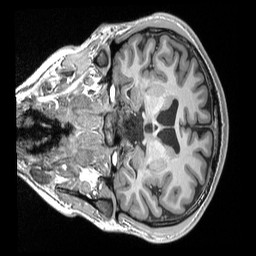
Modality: T1w
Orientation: coronal
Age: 20
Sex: male
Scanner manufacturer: siemens
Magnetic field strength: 3 T
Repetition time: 2.53 s
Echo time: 0.00298 s